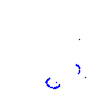
Particle: proton